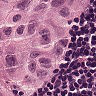
Metastatic tissue present: yes